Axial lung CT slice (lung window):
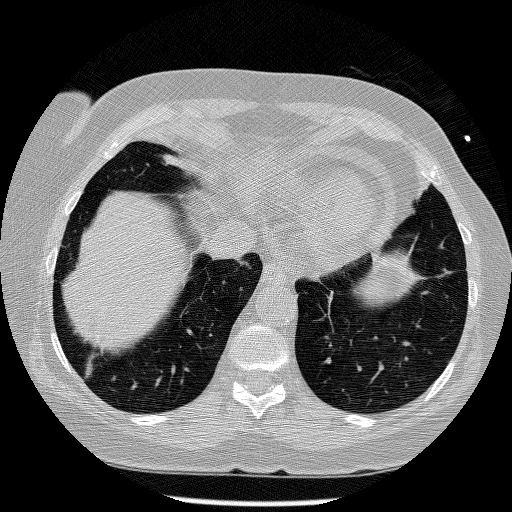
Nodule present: no